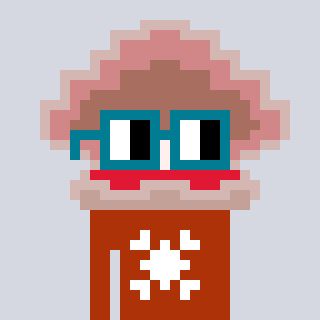
a pixel art character with square dark green glasses, a oyster-shaped head and a hotbrown-colored body on a cool background